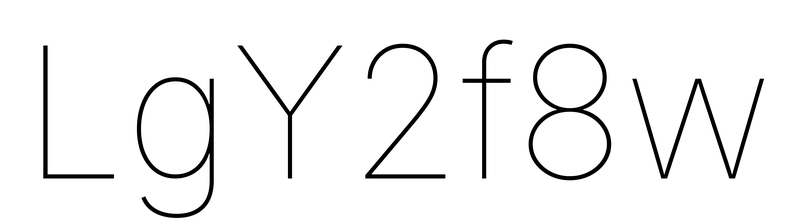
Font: Inter_Thin